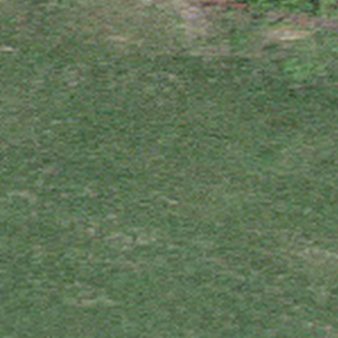
Label: other